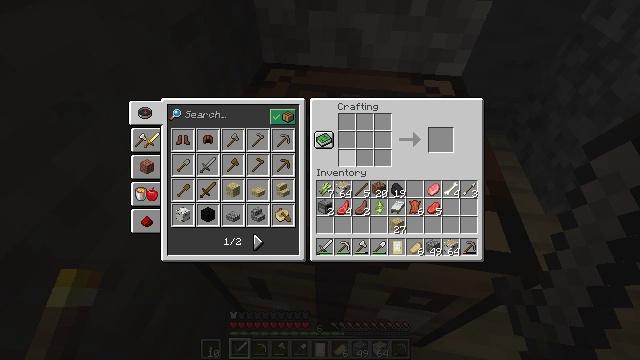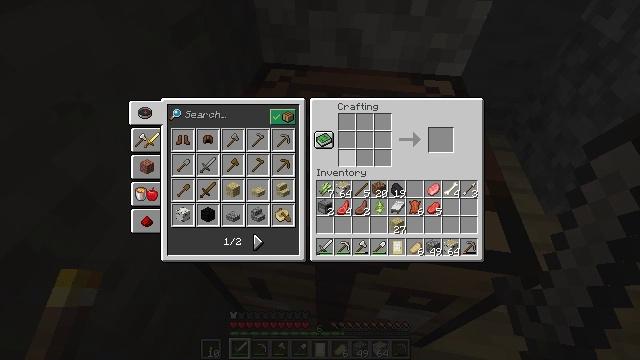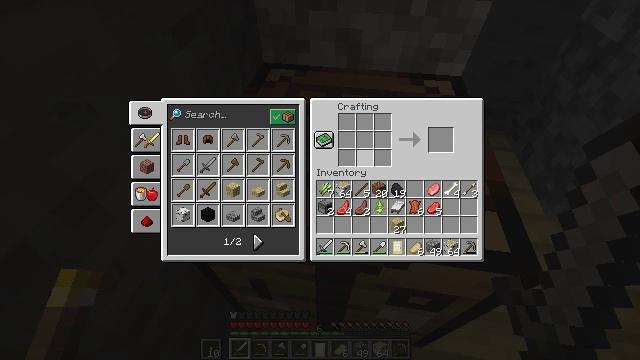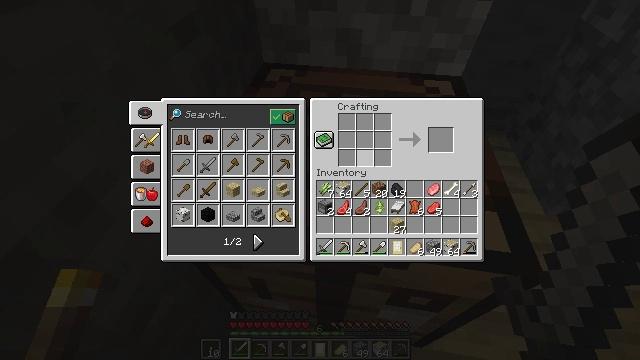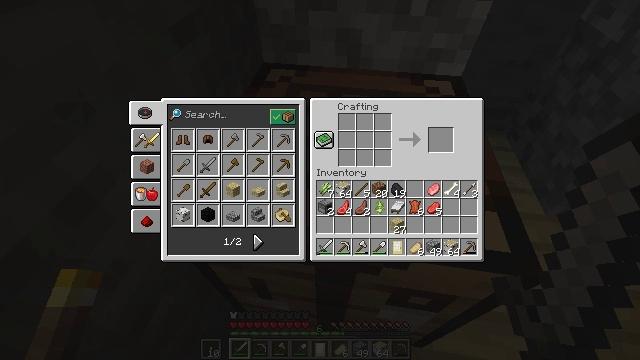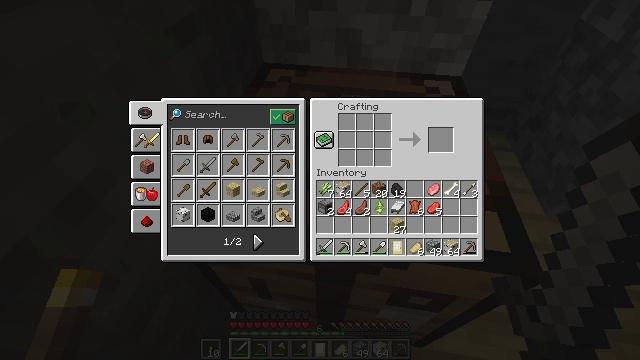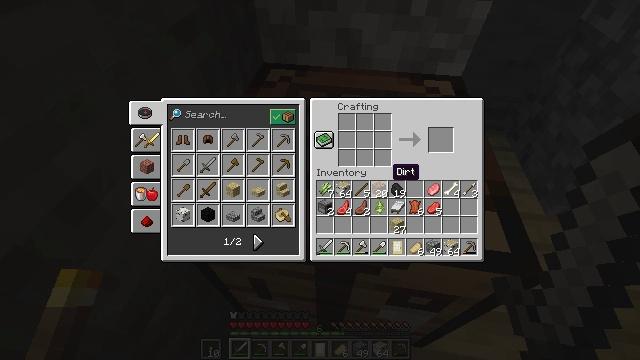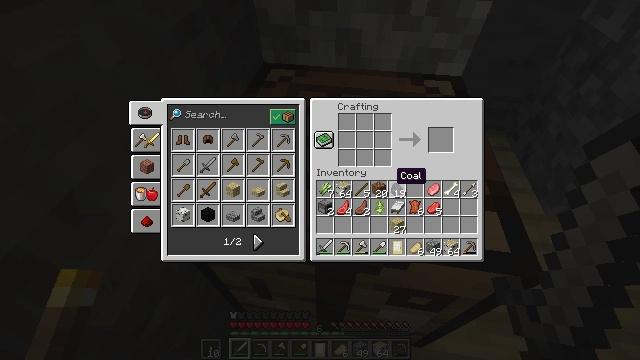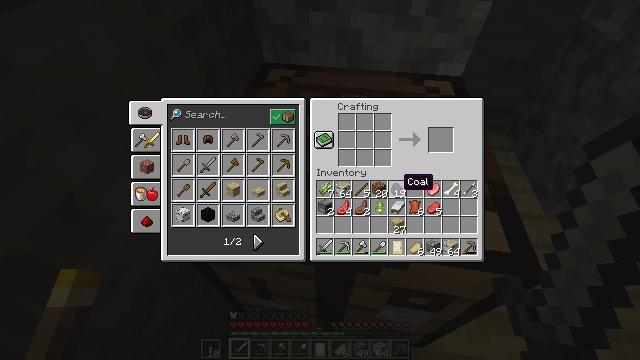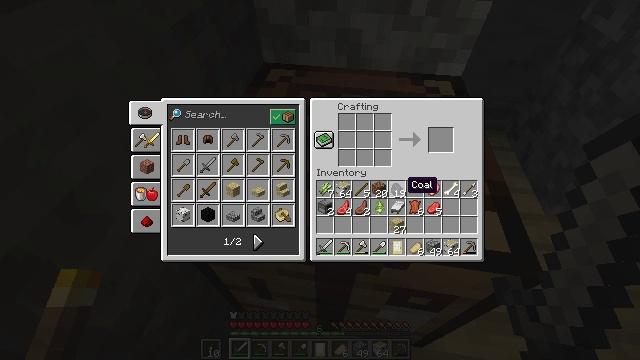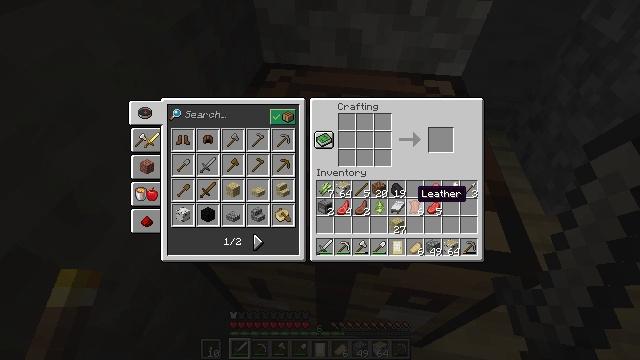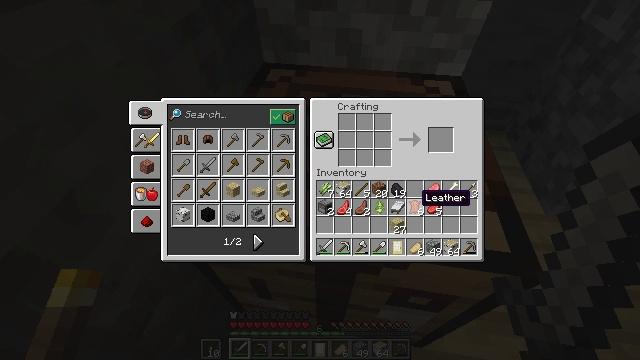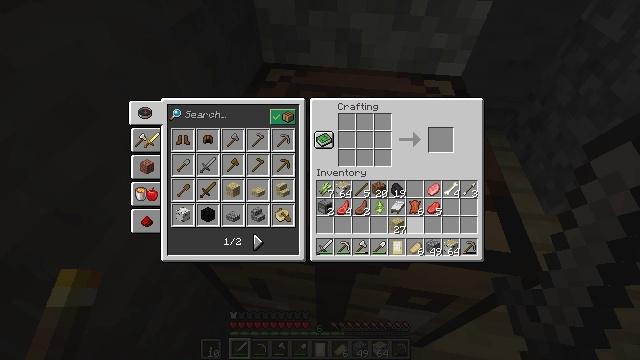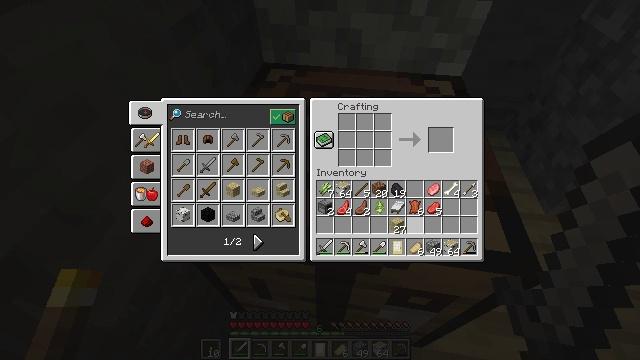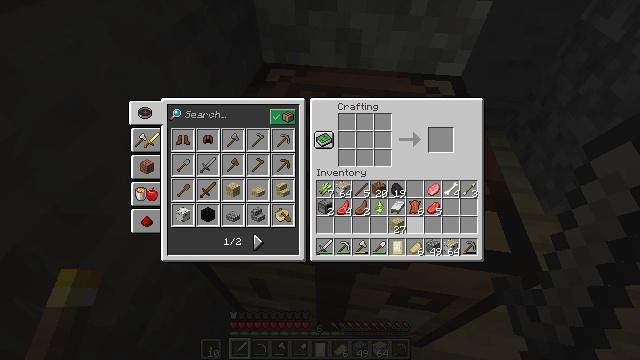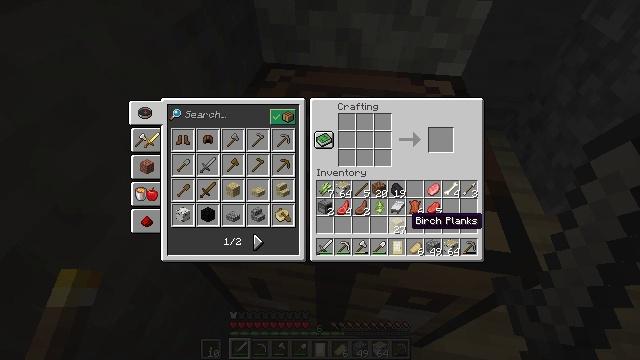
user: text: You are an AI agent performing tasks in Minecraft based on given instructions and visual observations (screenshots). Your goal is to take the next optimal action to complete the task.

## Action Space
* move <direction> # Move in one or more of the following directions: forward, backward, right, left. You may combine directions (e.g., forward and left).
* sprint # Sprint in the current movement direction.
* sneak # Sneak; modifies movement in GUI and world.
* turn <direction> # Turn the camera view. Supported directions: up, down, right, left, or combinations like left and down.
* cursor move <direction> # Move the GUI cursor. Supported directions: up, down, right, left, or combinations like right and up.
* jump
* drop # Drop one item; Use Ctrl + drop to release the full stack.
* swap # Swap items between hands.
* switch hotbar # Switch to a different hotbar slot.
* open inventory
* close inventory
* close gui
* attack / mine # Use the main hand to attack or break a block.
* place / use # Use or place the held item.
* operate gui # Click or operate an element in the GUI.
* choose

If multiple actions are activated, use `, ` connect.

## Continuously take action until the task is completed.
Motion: motion action
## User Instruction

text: Place two birch planks horizontally to craft the birch pressure plate.
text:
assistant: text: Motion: no_op
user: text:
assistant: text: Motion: no_op
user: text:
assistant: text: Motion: no_op
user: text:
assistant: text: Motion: no_op
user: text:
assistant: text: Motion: cursor move right
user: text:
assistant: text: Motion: no_op
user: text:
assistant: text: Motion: no_op
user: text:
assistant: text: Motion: cursor move right
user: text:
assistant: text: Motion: no_op
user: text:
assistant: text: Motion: cursor move right and down
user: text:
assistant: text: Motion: no_op
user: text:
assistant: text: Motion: cursor move down
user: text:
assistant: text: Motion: no_op
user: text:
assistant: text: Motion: cursor move left
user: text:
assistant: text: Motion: no_op
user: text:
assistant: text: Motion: no_op
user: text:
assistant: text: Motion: no_op
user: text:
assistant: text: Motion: no_op
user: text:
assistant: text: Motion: no_op
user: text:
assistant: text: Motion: no_op
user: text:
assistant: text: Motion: no_op
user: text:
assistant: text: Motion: operate gui
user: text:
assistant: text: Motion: operate gui
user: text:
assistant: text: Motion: operate gui
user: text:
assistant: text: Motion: cursor move up
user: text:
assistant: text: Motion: cursor move up
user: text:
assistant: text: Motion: cursor move up
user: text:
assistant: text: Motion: cursor move up
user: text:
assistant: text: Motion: cursor move up
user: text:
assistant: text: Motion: cursor move up